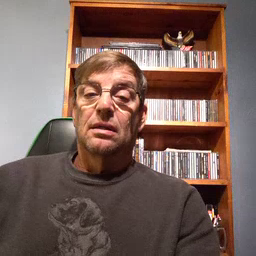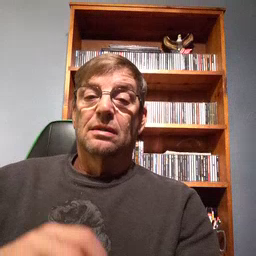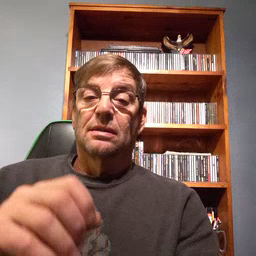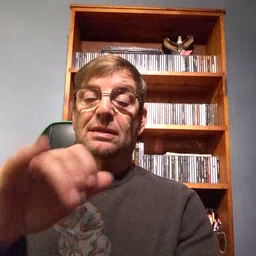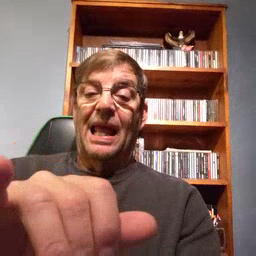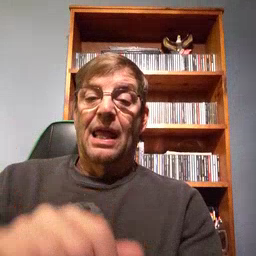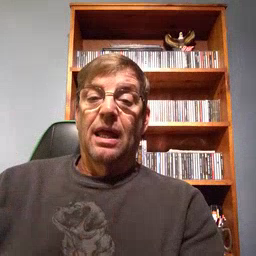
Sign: stay